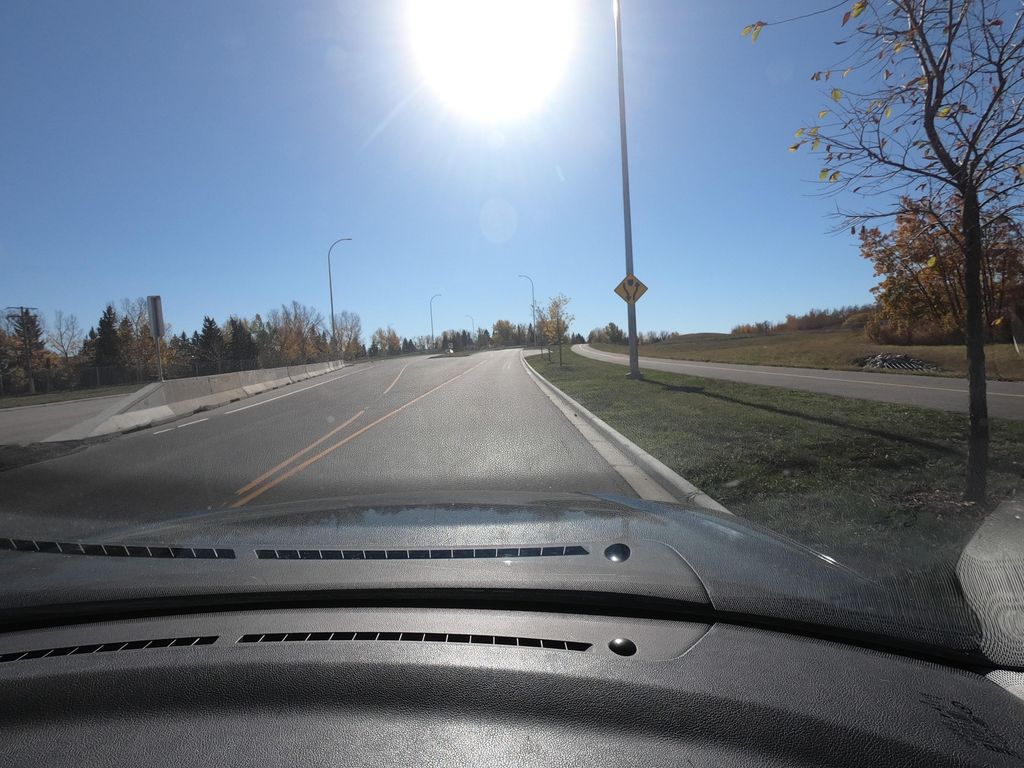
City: calgary